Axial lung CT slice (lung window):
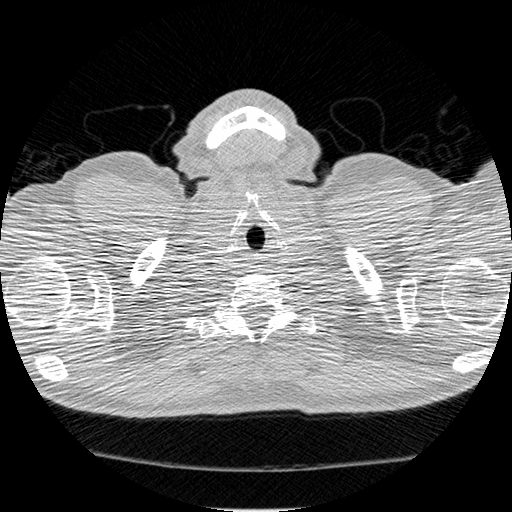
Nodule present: no